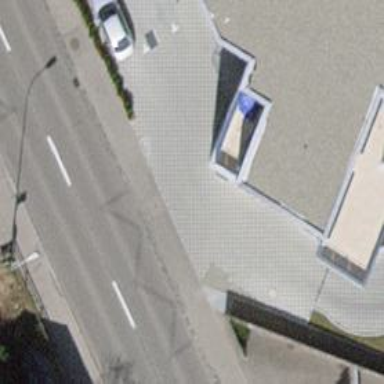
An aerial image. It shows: Bus stop with platform for public transport.